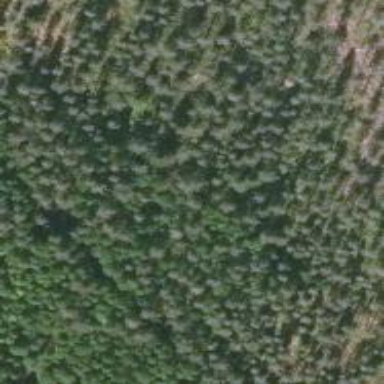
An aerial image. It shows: Woodland consisting mainly of needle-leaved trees.